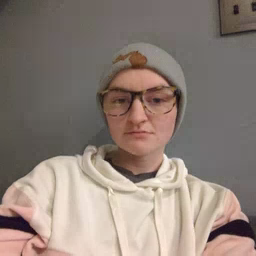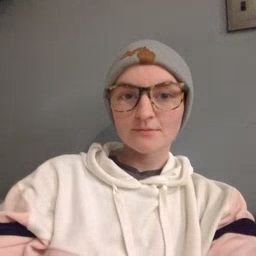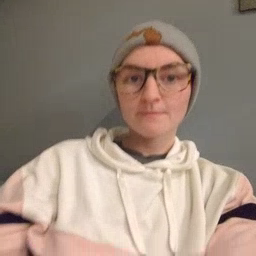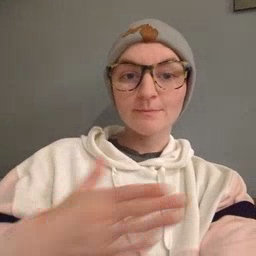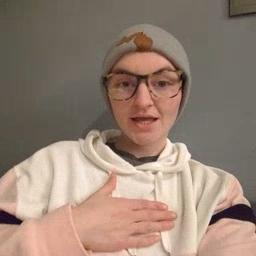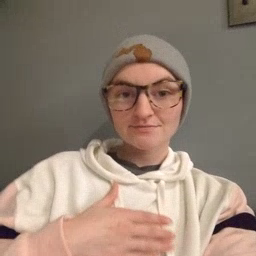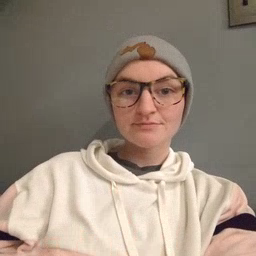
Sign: minemy